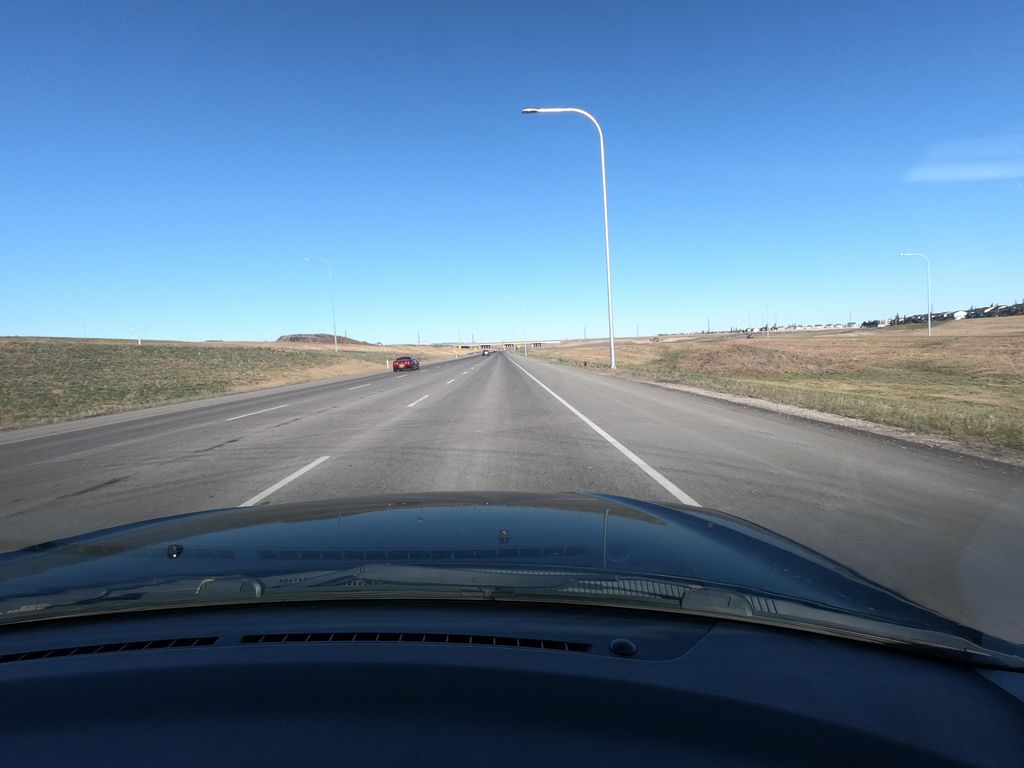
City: calgary